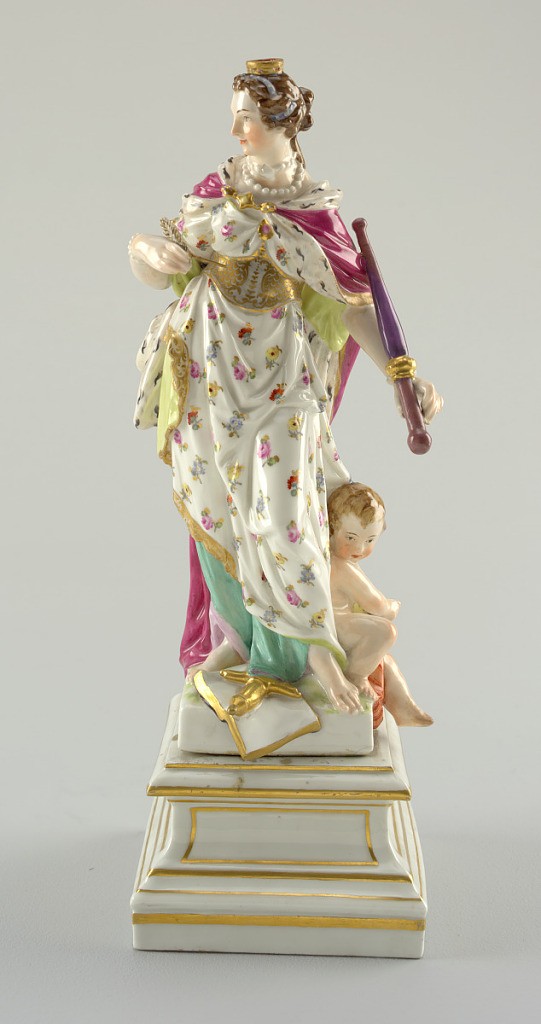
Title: Allegorical Figure of "Europe"
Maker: Royal Porcelain Manufactory, Berlin, German, established 1763
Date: ca. 1770
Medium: hard paste porcelain, vitreous enamel, gold
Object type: figure
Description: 1960-1-44-a/d:
50;     1960-1-44-b-1,2: "Europe" standing female figure, wearing erine and...